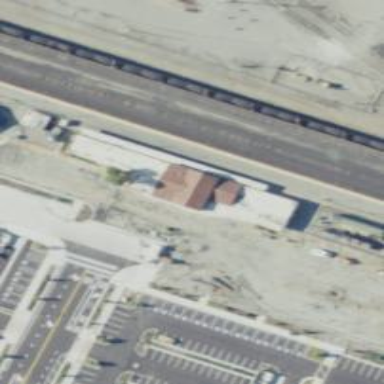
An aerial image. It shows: Train station building.